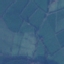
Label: Pasture